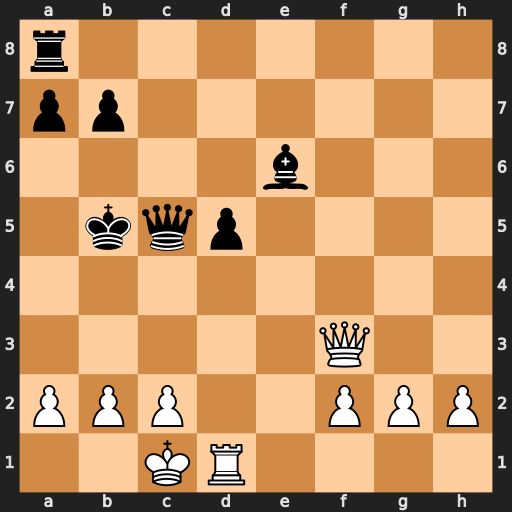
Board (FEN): r7/pp6/4b3/1kqp4/8/5Q2/PPP2PPP/2KR4
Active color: w
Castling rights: -
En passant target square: -
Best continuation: Qe2+ Kc6 Qxe6+